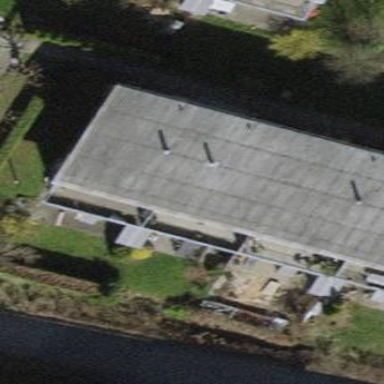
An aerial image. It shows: Building with tiled roof.